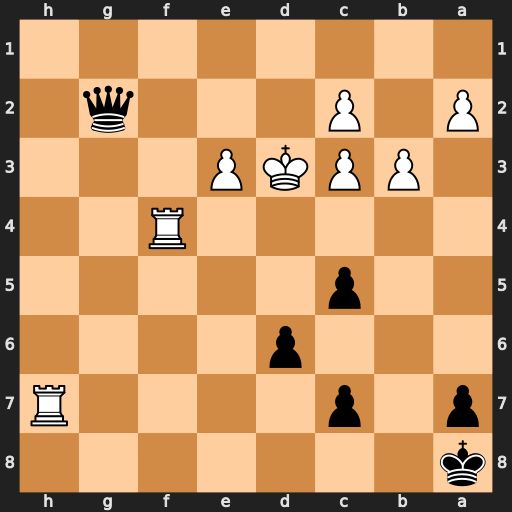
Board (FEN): k7/p1p4R/3p4/2p5/5R2/1PPKP3/P1P3q1/8
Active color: b
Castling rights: -
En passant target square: -
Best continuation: Qg6+ Kd2 Qxh7